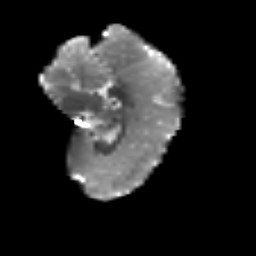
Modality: T2w
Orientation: sagittal
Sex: female
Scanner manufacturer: siemens
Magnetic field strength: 3 T
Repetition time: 5 s
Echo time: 0.071 s